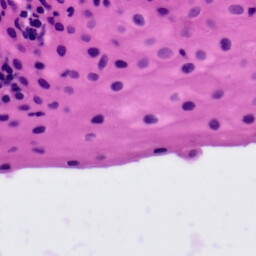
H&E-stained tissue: Tonsil